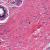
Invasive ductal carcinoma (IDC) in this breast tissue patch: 0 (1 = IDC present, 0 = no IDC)